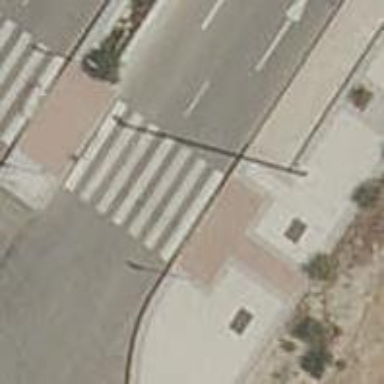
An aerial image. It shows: Uncontrolled zebra crossing on the road.